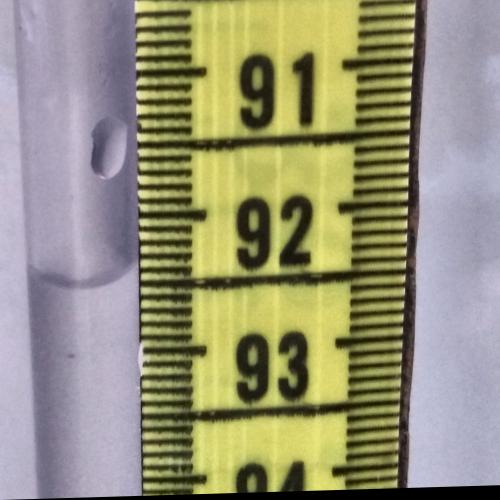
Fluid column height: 92.5 cm